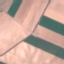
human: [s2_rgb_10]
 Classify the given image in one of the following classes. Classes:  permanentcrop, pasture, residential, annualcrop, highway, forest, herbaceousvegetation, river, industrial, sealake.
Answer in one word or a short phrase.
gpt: AnnualCrop